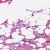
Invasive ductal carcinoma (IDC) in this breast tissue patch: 0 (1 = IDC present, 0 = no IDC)